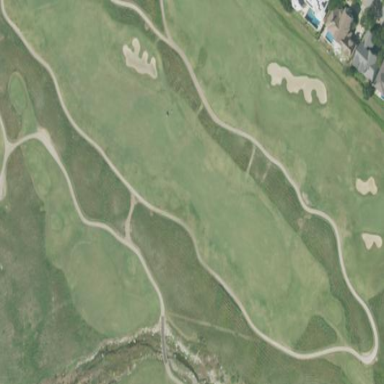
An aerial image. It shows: Golf rough area.